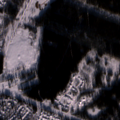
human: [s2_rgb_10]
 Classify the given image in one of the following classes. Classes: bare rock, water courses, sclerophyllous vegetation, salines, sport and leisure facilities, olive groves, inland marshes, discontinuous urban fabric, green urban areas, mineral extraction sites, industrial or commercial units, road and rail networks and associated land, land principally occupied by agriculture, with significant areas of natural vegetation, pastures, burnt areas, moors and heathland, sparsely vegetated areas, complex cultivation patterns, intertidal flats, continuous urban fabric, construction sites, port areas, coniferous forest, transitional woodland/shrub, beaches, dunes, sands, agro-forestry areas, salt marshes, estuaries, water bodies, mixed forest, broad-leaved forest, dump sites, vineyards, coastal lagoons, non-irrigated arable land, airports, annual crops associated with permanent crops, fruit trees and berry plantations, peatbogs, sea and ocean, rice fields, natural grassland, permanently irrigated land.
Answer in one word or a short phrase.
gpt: discontinuous urban fabric, sport and leisure facilities, coniferous forest, mixed forest